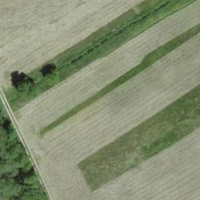
EUNIS habitat code: 52
Species observed at this site:
Sagittaria latifolia